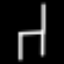
Label: chair